Question: I want to to show the current city & weather in screen like this

I don't have good knowledge in android widget.I want to do one app.Like below picture,.I have tried like this in manifest file :
'''
<activity android:name=".WeatherActivity" android:theme="@android:style/Theme.Light.NoTitleBar">
</activity>
'''
I really don't know what I want to do. I want to setup the size. How we can do?
Another thing I want to get the current city from phone?
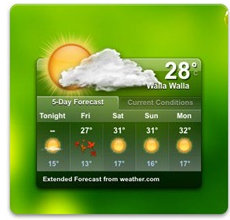
Answer: I think <URL> will answer all your questions about getting a user's location.